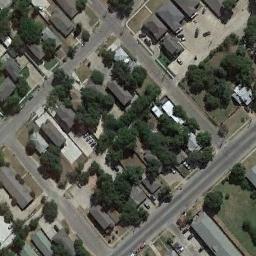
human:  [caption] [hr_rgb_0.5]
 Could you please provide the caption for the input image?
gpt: There are a lot of trees in the medium-sized residential area .

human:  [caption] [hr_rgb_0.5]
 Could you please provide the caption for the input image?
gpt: There are many trees in the middle residential area .

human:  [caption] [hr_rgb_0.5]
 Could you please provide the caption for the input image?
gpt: The dense medium residential area has some neatly arranged houses and trees and some roads go through the medium residential area .

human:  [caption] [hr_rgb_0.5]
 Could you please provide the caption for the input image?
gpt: The medium residential is next to the road and some trees .

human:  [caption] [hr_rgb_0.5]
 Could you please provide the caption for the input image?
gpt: There are many gray buildings and some green trees on the medium residential area .